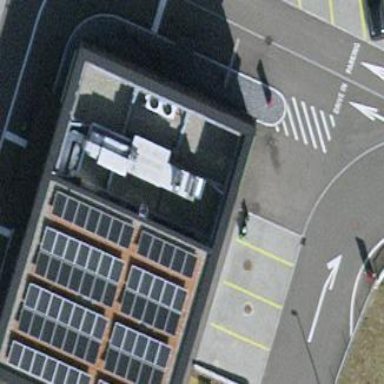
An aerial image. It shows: Commercial building housing fast food outlet.